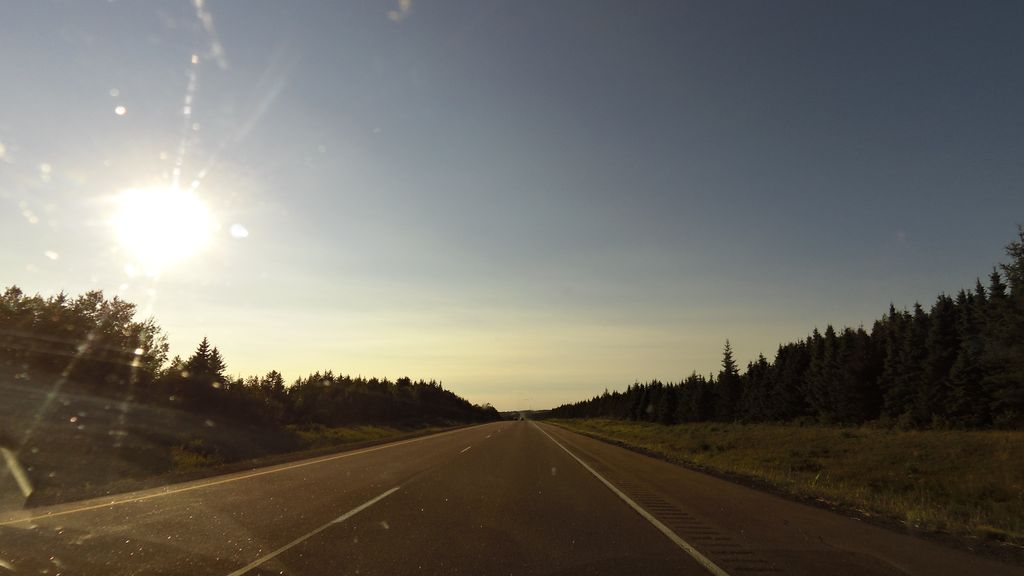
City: charlottetown